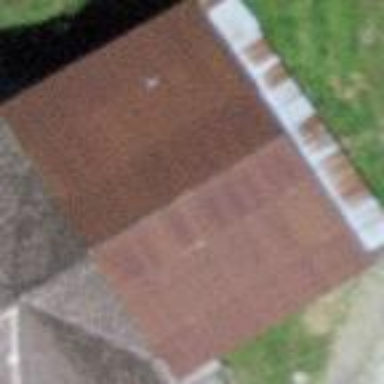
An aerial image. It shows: Rural barn.